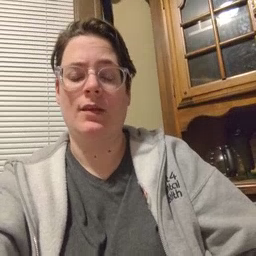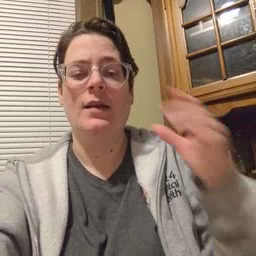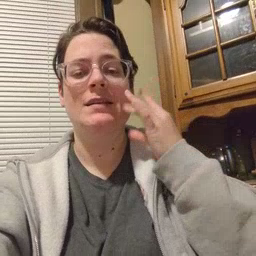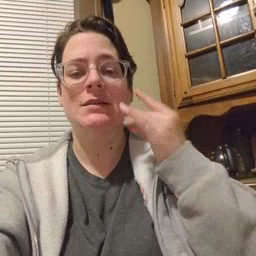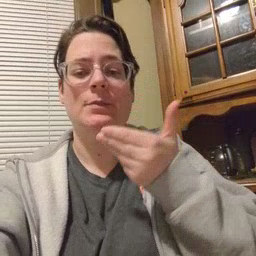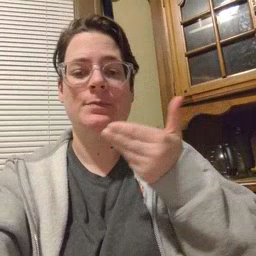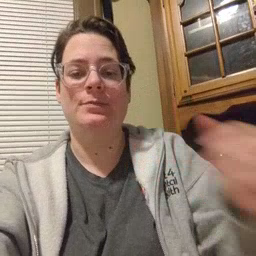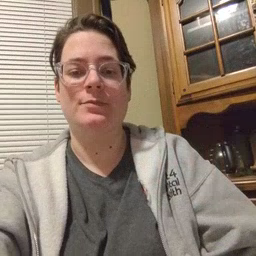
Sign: kitty